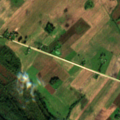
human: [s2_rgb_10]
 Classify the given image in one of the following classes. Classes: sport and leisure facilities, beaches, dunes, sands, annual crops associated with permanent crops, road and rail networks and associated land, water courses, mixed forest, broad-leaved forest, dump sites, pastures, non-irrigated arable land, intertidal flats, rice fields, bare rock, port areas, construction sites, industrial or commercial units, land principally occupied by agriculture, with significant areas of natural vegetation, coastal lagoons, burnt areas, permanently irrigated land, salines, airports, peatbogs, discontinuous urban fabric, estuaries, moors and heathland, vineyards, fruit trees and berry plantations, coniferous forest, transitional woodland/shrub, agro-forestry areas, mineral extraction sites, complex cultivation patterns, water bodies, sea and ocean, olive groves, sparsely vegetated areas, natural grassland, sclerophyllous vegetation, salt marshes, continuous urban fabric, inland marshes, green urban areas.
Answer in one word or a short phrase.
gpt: non-irrigated arable land, pastures, complex cultivation patterns, broad-leaved forest